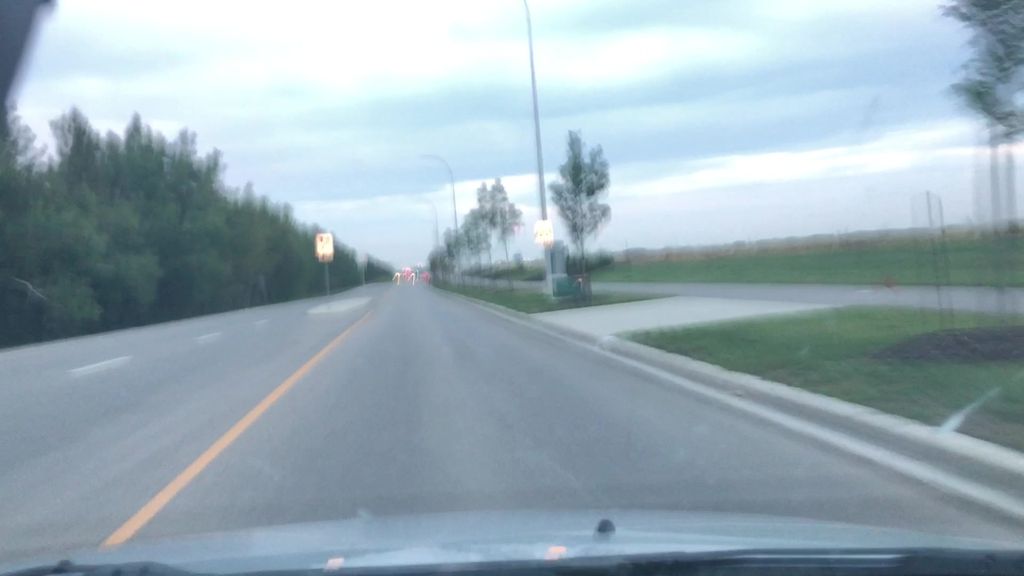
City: edmonton